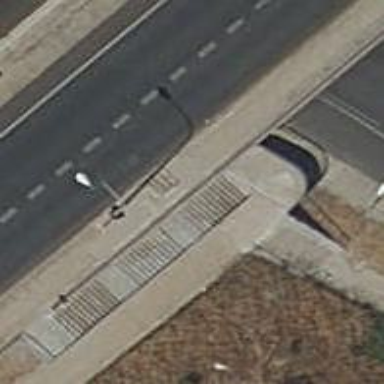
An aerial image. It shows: Tunnel footway.